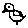
Label: bird